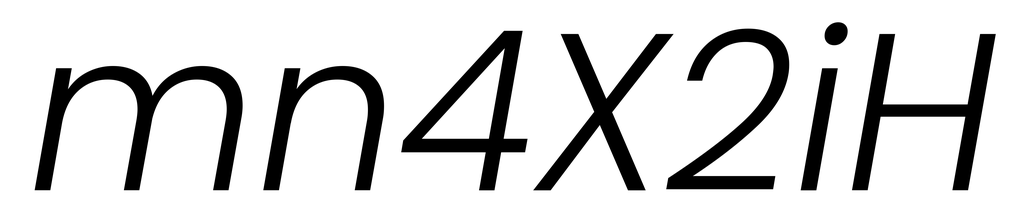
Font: Poppins-LightItalic